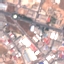
Land use / land cover: Industrial